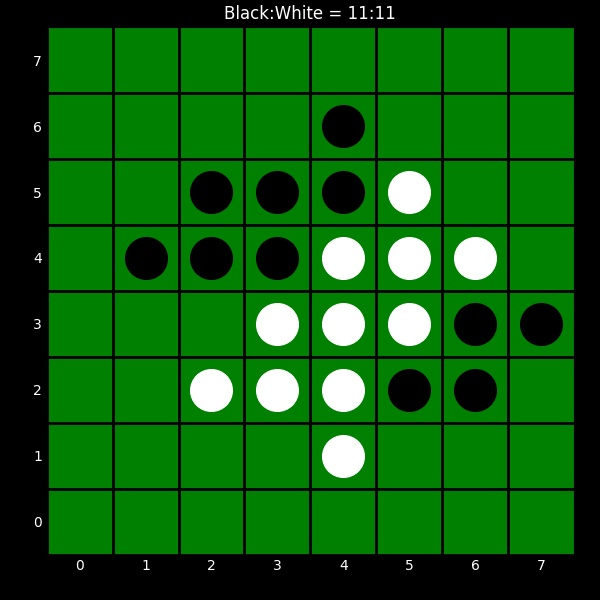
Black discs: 11
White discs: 11